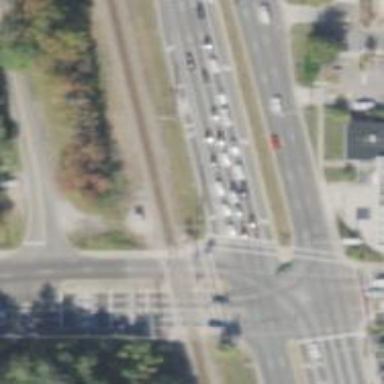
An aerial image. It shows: Marked crossing on footway.